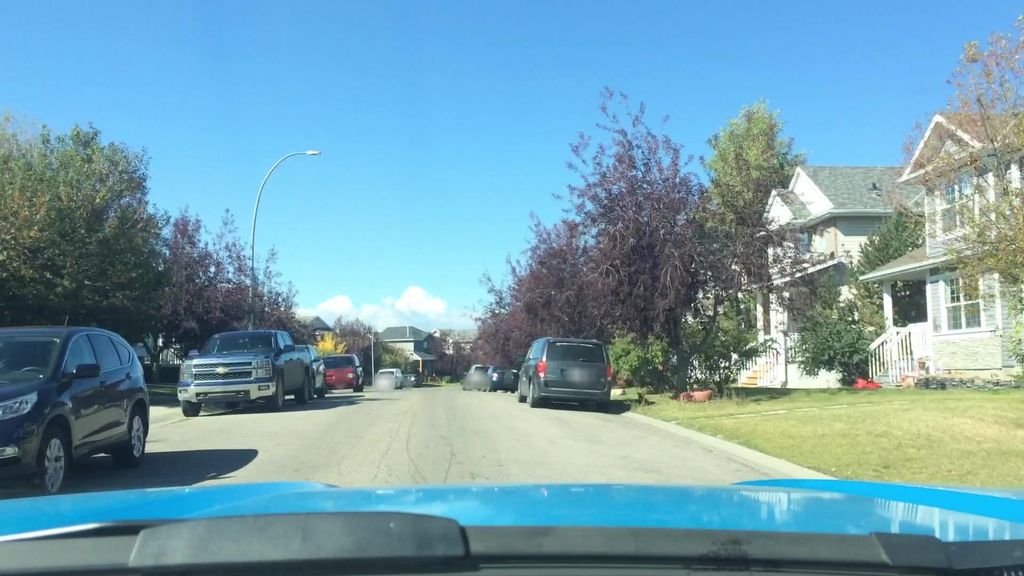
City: calgary